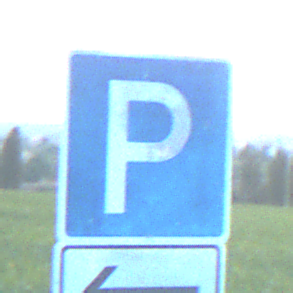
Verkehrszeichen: Parken
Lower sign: RichtungsangabeDurchPfeile1
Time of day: SunriseSunset
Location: Outdoor (Nature)
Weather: PartlyCloudy
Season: NotSpecified
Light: Natural